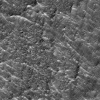
Atmospheric dust classification: not_dusty